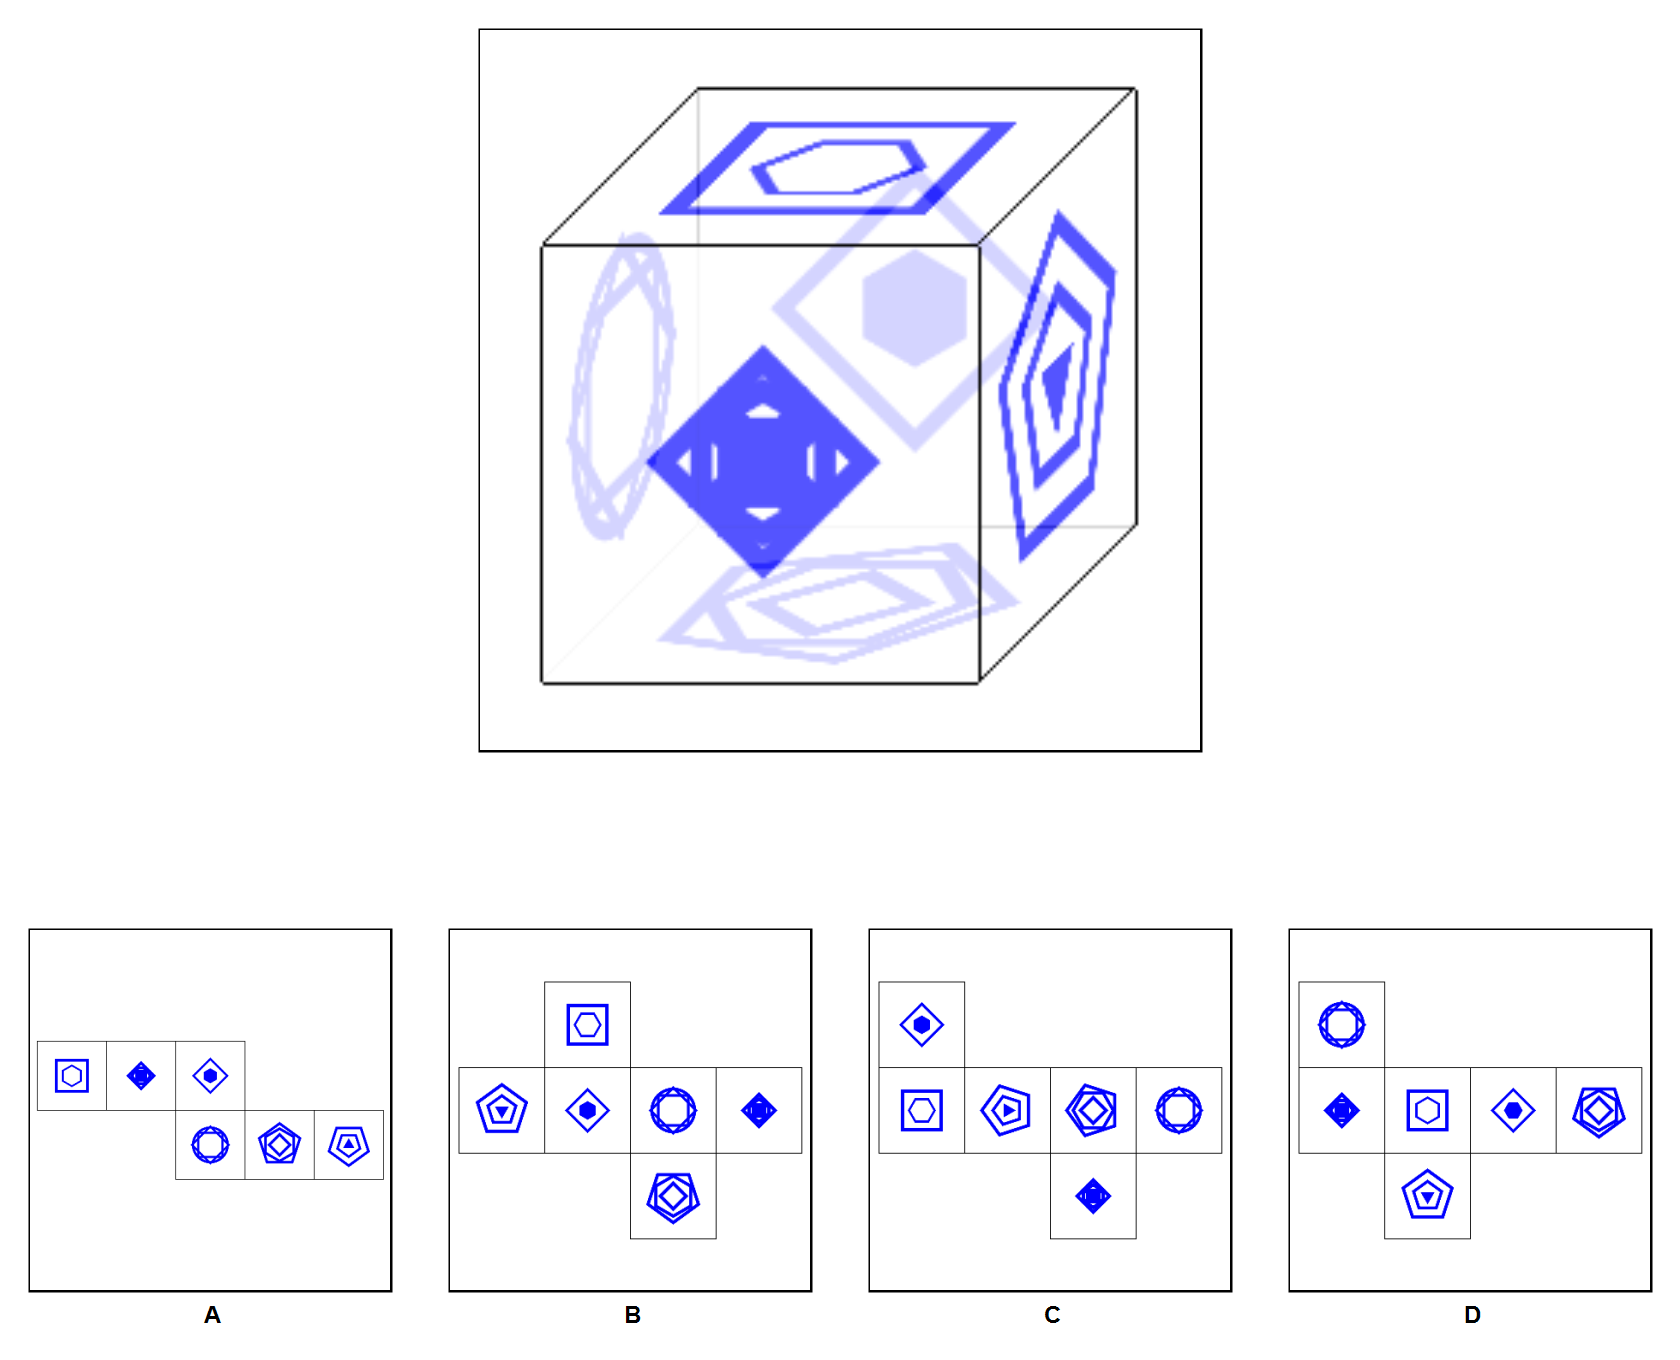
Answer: A